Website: crate-barrel
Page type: billing-address
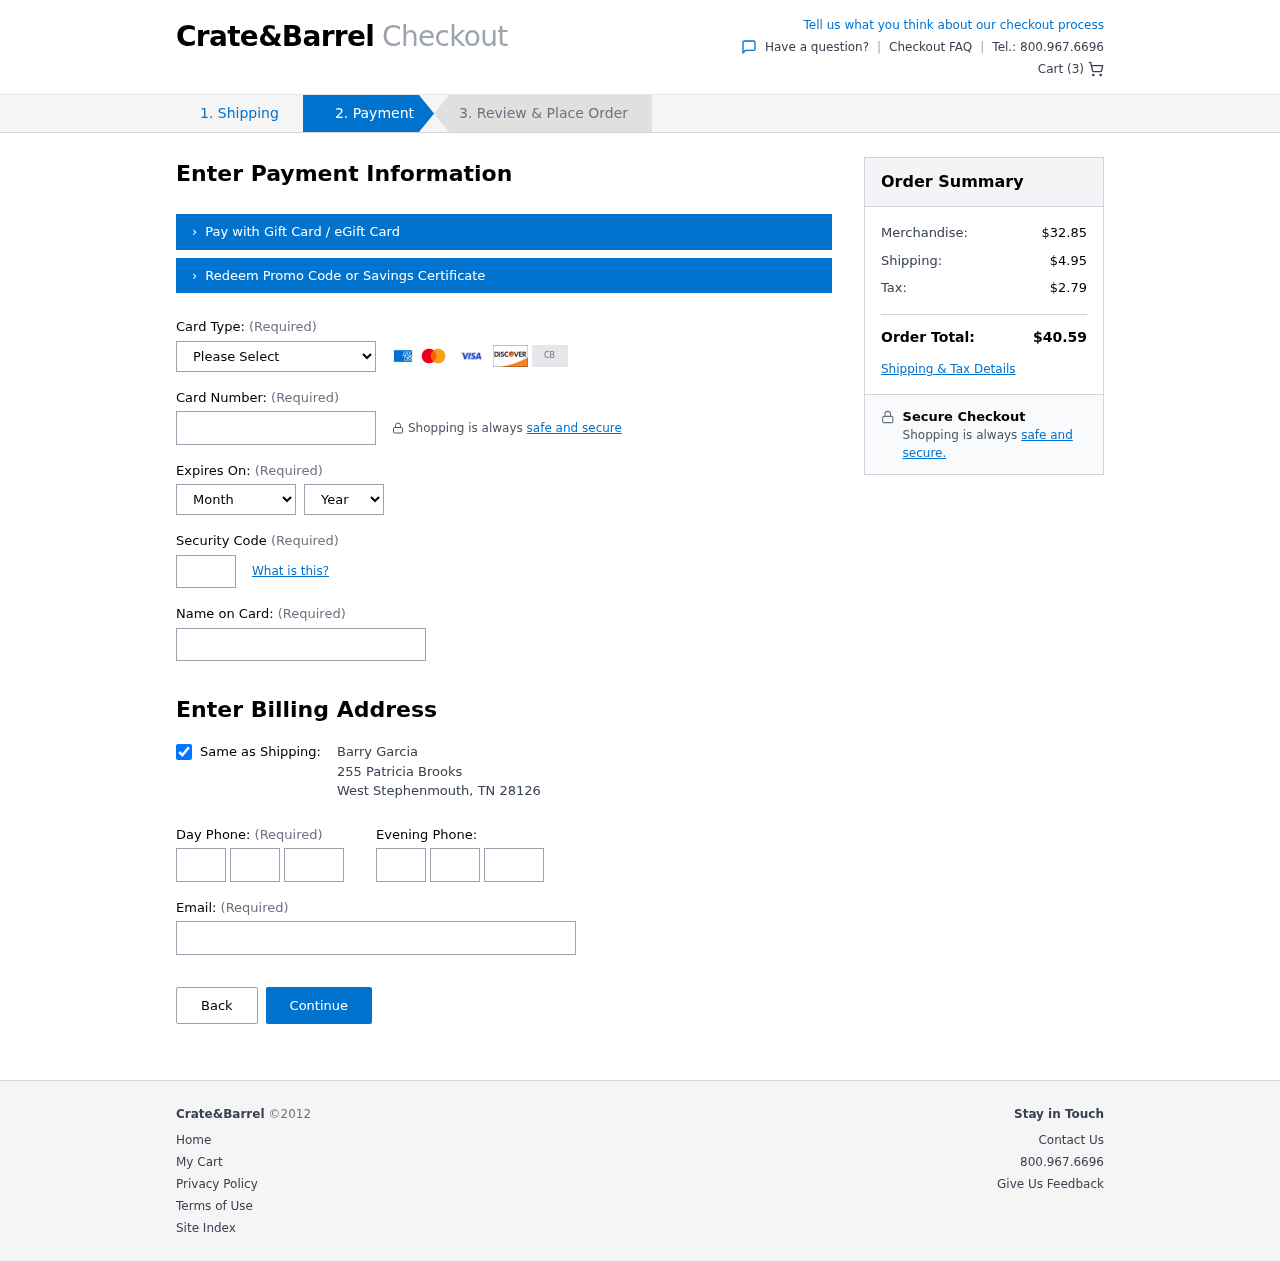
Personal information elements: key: PII_CARD_CVV
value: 818
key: PII_CARD_EXPIRY_MONTH
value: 10
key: PII_CARD_EXPIRY_YEAR
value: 29
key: PII_CARD_NUMBER
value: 5499 8417 6191 0425
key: PII_CARD_TYPE
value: Mastercard
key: PII_CITY
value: West Stephenmouth
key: PII_EMAIL
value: barrygarcia@gmail.com
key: PII_FULLNAME
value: Barry Garcia
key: PII_PHONE_AREA
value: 359
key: PII_PHONE_PREFIX
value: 584
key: PII_PHONE_SUFFIX
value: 7077
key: PII_POSTCODE
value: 28126
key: PII_STATE_ABBR
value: TN
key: PII_STREET
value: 255 Patricia Brooks
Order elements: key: ORDER_NUM_ITEMS
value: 3
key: ORDER_SUBTOTAL
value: $32.85
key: ORDER_SHIPPING_COST
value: $4.95
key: ORDER_TAX
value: $2.79
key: ORDER_TOTAL
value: $40.59